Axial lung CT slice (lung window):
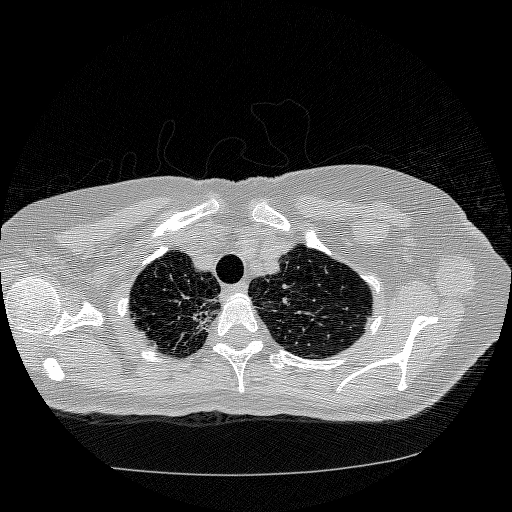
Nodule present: no